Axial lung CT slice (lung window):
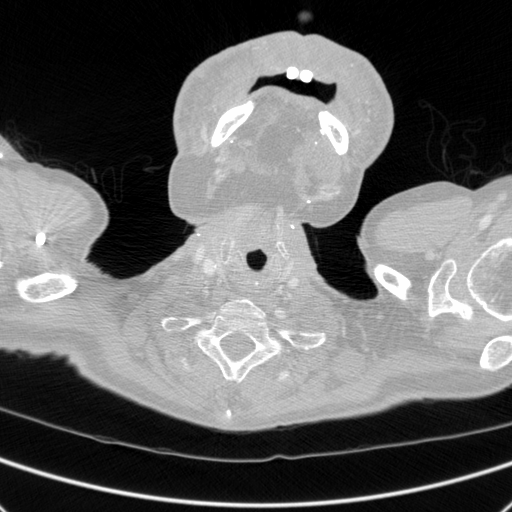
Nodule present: no